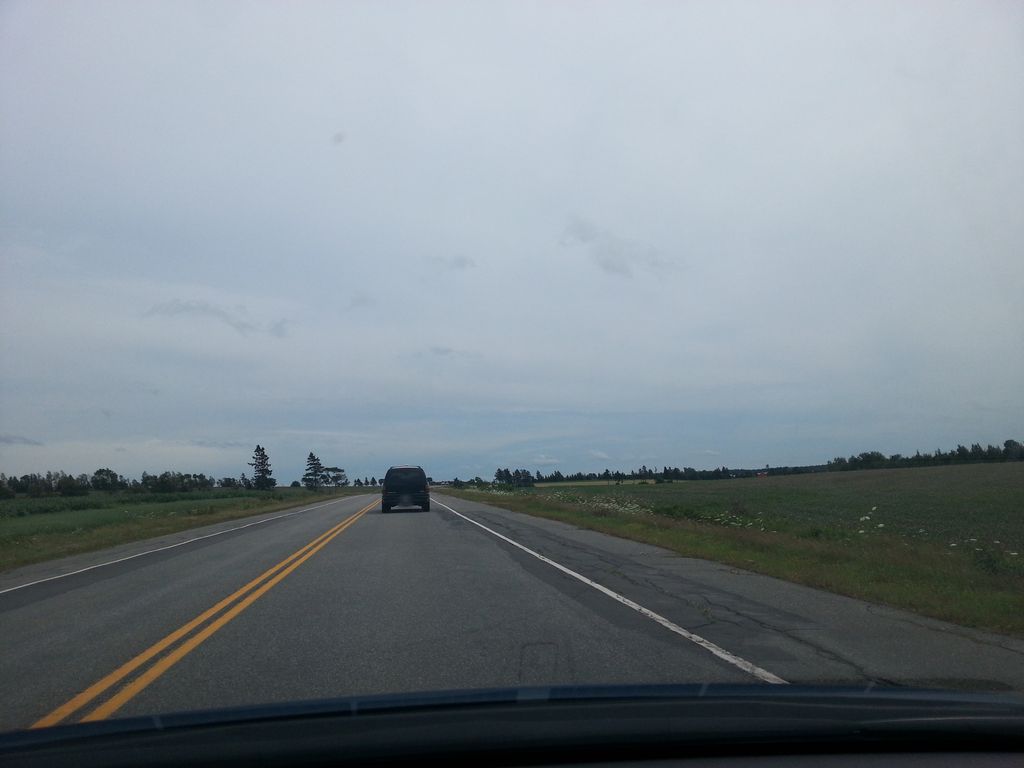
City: charlottetown